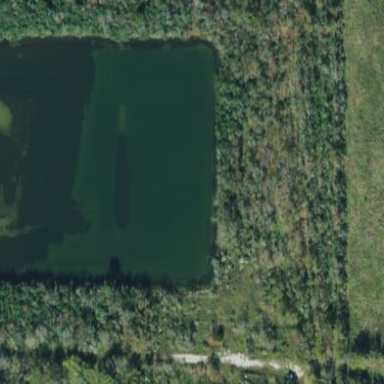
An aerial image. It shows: Pond with natural water.